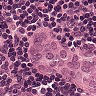
Metastatic tissue present: yes